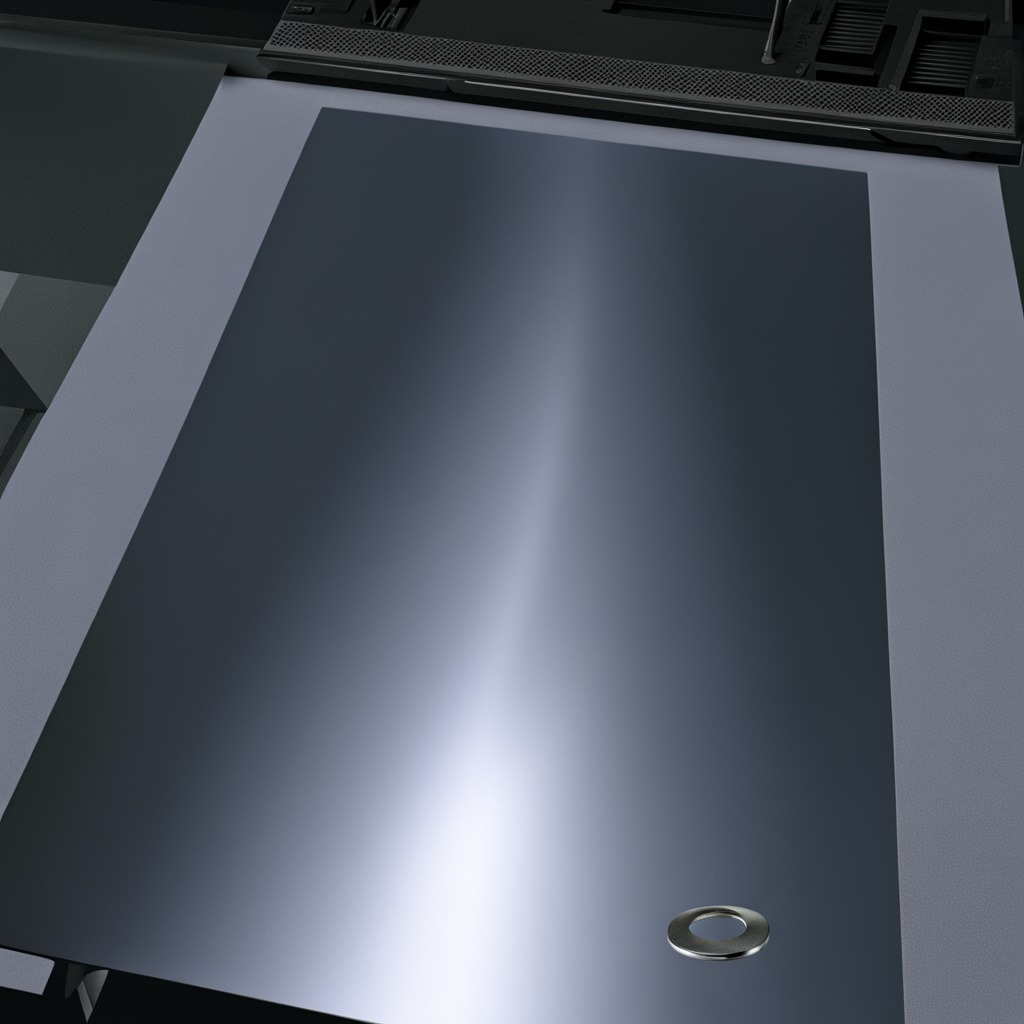
A flat metal washer is lying on the tabletop.